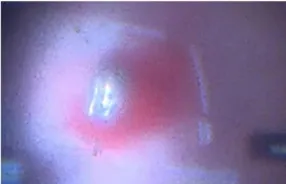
Initial clinical appearance of right eye. (D) The surgical microscope showed the foreign body was in front of the retina with retinal hemorrhage.
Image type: medical_photograph (other_medical_photograph)